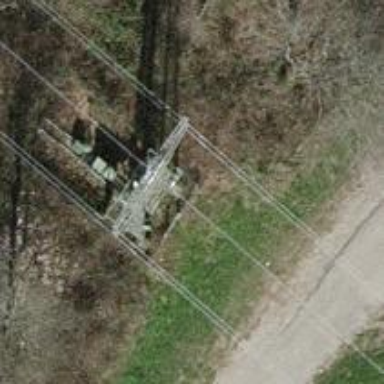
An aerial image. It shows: Power tower.